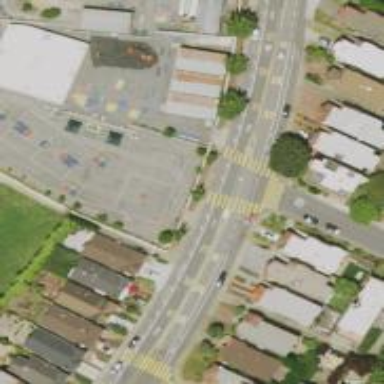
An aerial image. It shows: Uncontrolled and marked road crossing.